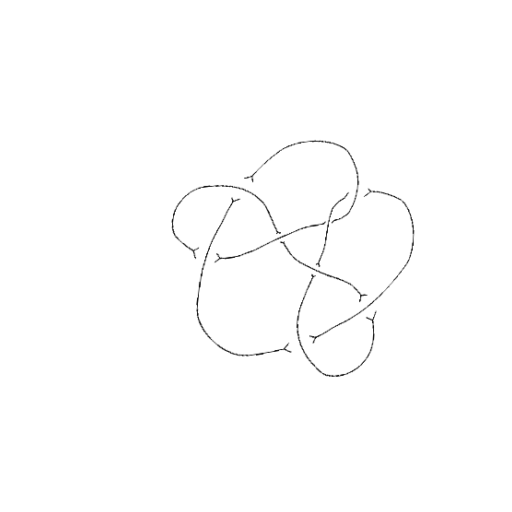
Crossing number: 8